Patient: sex F, age 83
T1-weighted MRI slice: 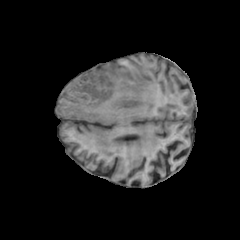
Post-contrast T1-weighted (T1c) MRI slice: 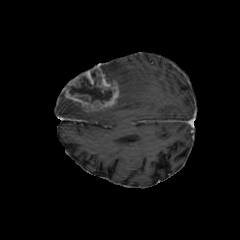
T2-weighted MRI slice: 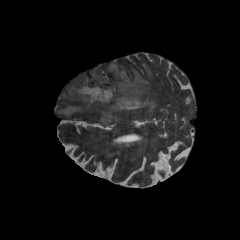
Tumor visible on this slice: yes
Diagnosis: Glioblastoma, IDH-wildtype
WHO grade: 4